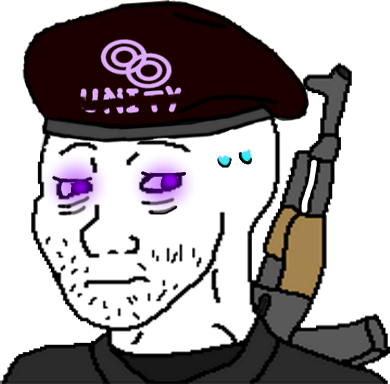
Label: 5_Doomer